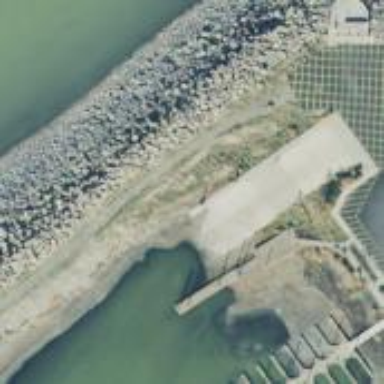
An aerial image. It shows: Slipway on leisure land.